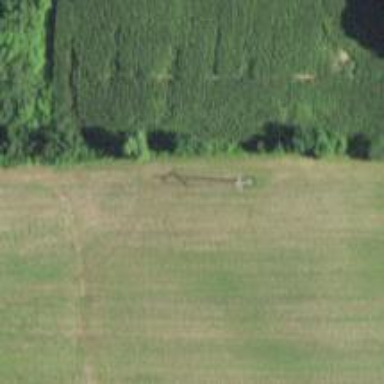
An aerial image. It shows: Power pole.